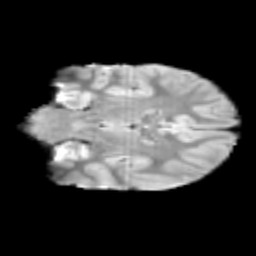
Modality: T2w
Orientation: coronal
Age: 11
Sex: male
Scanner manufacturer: siemens
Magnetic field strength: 3 T
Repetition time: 3.8 s
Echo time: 0.07 s